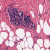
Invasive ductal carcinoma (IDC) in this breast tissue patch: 0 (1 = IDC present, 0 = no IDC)